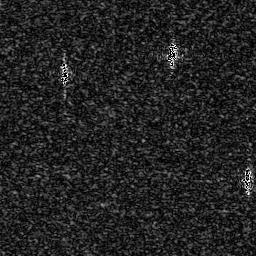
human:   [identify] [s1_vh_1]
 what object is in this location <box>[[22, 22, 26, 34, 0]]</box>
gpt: <ref>1 small ship at the top left</ref>

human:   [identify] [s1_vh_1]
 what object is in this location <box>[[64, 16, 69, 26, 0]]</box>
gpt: <ref>1 small ship at the top</ref>

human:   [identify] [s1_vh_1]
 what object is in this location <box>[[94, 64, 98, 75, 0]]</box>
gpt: <ref>1 small ship at the right</ref>